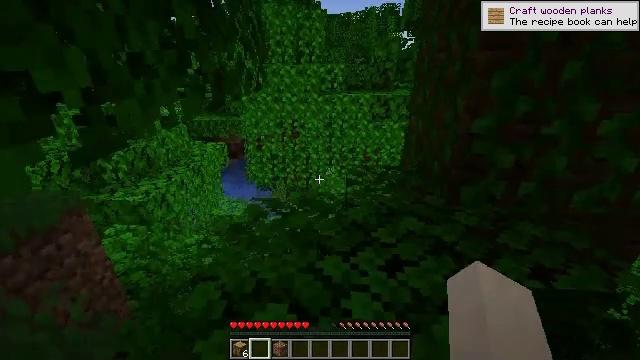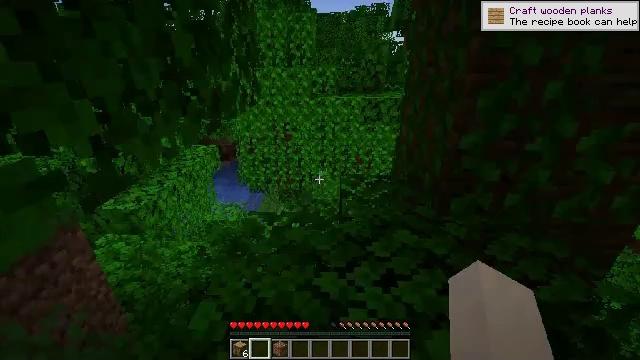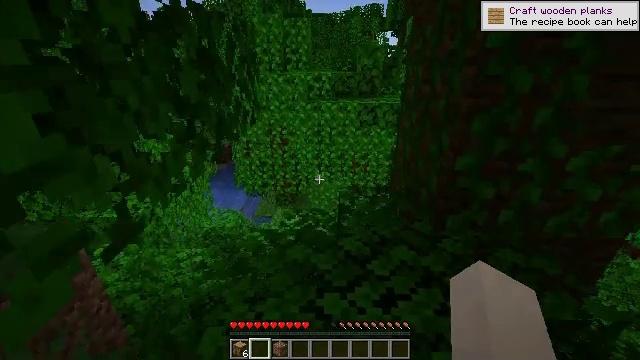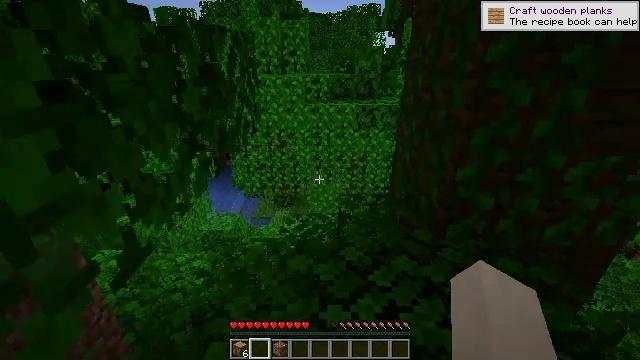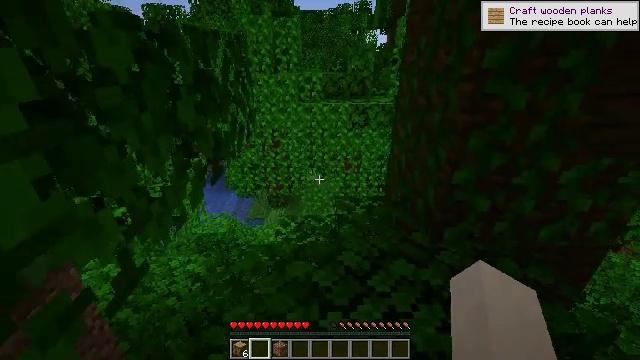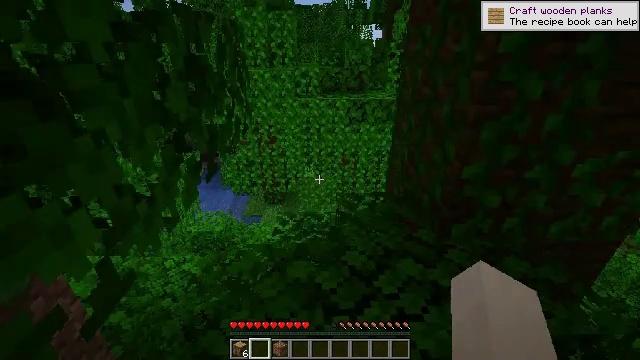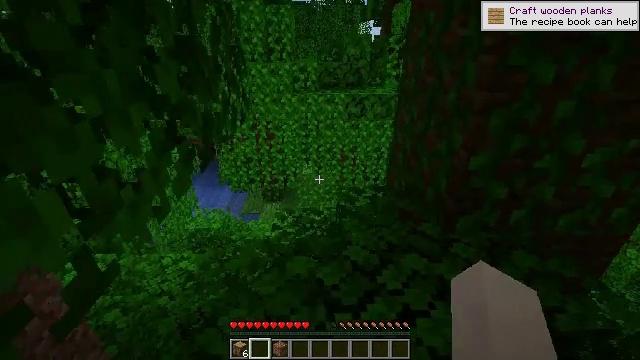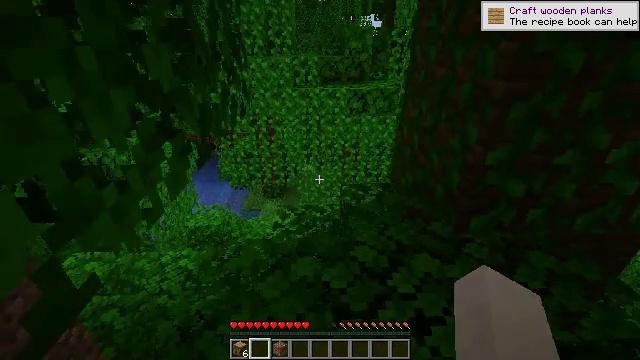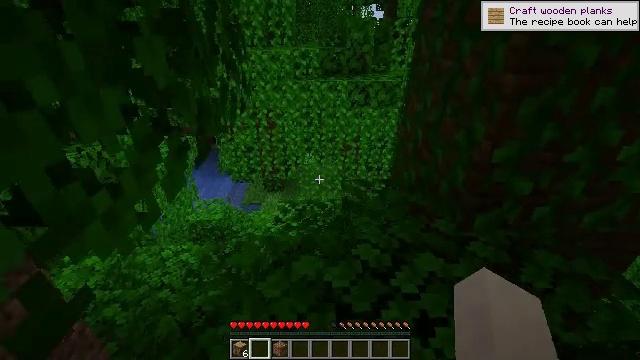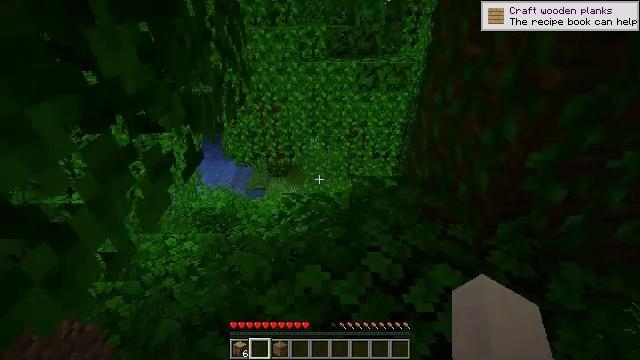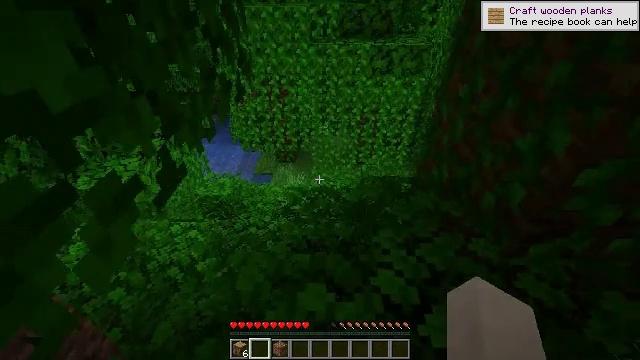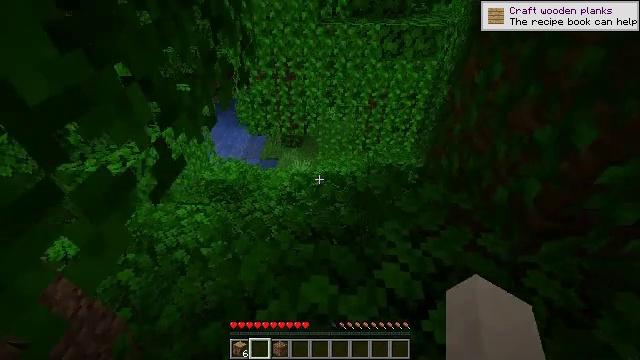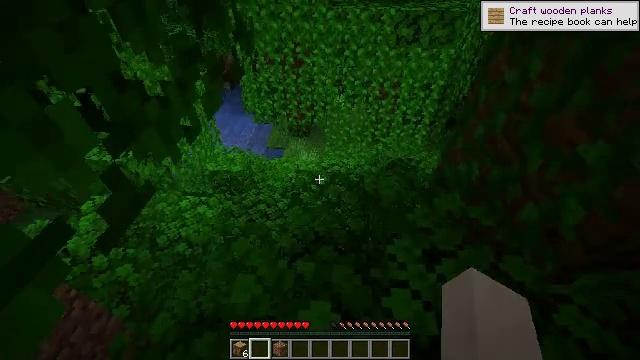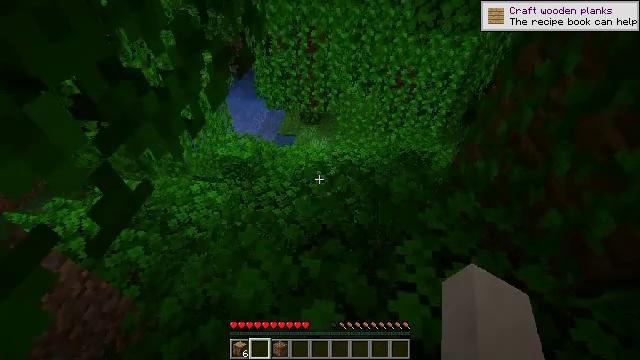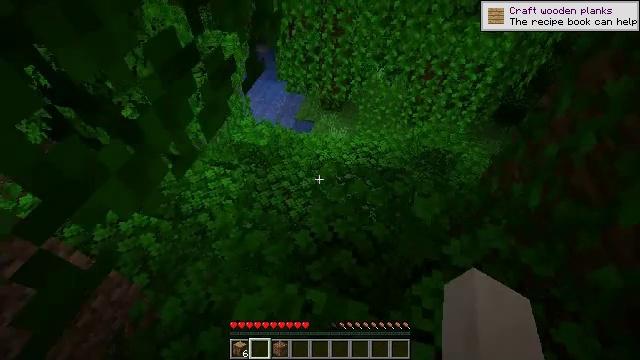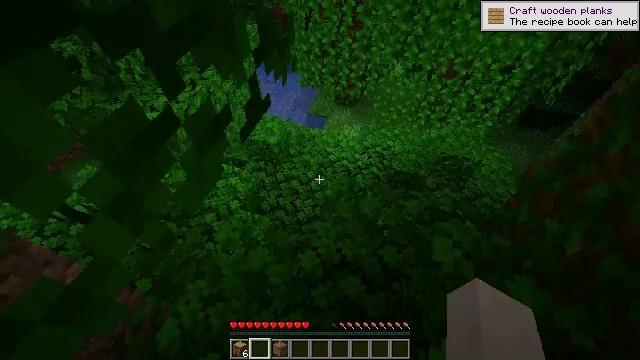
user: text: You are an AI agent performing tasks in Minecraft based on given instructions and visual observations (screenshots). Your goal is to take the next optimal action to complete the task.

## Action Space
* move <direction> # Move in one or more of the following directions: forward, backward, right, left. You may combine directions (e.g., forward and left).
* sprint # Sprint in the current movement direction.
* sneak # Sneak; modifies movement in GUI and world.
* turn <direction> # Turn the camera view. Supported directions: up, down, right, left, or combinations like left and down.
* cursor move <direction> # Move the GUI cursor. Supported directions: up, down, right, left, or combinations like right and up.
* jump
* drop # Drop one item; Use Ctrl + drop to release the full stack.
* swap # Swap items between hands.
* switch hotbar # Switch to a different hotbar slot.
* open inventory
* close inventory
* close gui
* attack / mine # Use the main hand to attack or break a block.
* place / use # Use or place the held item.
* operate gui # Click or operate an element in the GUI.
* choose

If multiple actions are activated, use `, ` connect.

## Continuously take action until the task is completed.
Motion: motion action
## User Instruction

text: Mine the tripwire.
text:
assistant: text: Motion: move forward, turn right, jump
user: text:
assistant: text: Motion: move forward, turn right, jump
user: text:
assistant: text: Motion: move forward, jump
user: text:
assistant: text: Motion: move forward, turn right, jump
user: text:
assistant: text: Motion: move forward, turn right
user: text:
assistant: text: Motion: move forward
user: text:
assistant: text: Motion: move forward
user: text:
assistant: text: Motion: move forward, turn down
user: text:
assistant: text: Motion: move forward, turn left and down
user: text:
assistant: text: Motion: move forward, turn left and down
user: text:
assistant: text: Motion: move forward, turn left and down
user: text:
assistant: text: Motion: move forward, turn left and down
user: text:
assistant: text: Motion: move forward, turn left and down
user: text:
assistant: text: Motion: move forward, turn left and down
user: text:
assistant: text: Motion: move forward, turn left and down
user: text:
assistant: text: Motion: move forward, turn left
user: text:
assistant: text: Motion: move forward, turn left
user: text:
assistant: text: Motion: move forward, turn left
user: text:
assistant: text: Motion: move forward, turn left
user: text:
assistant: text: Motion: move forward, turn left and up
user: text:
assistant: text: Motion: move forward, turn left and up
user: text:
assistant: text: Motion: move forward, turn left and up
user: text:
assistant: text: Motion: move right, turn left and up
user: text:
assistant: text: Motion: move right, turn left and up
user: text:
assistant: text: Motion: turn left
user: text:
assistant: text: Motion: turn left and up
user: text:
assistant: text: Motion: turn left and up
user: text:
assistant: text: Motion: turn left and up
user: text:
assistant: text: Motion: turn left and up
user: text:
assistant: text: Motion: turn left and up